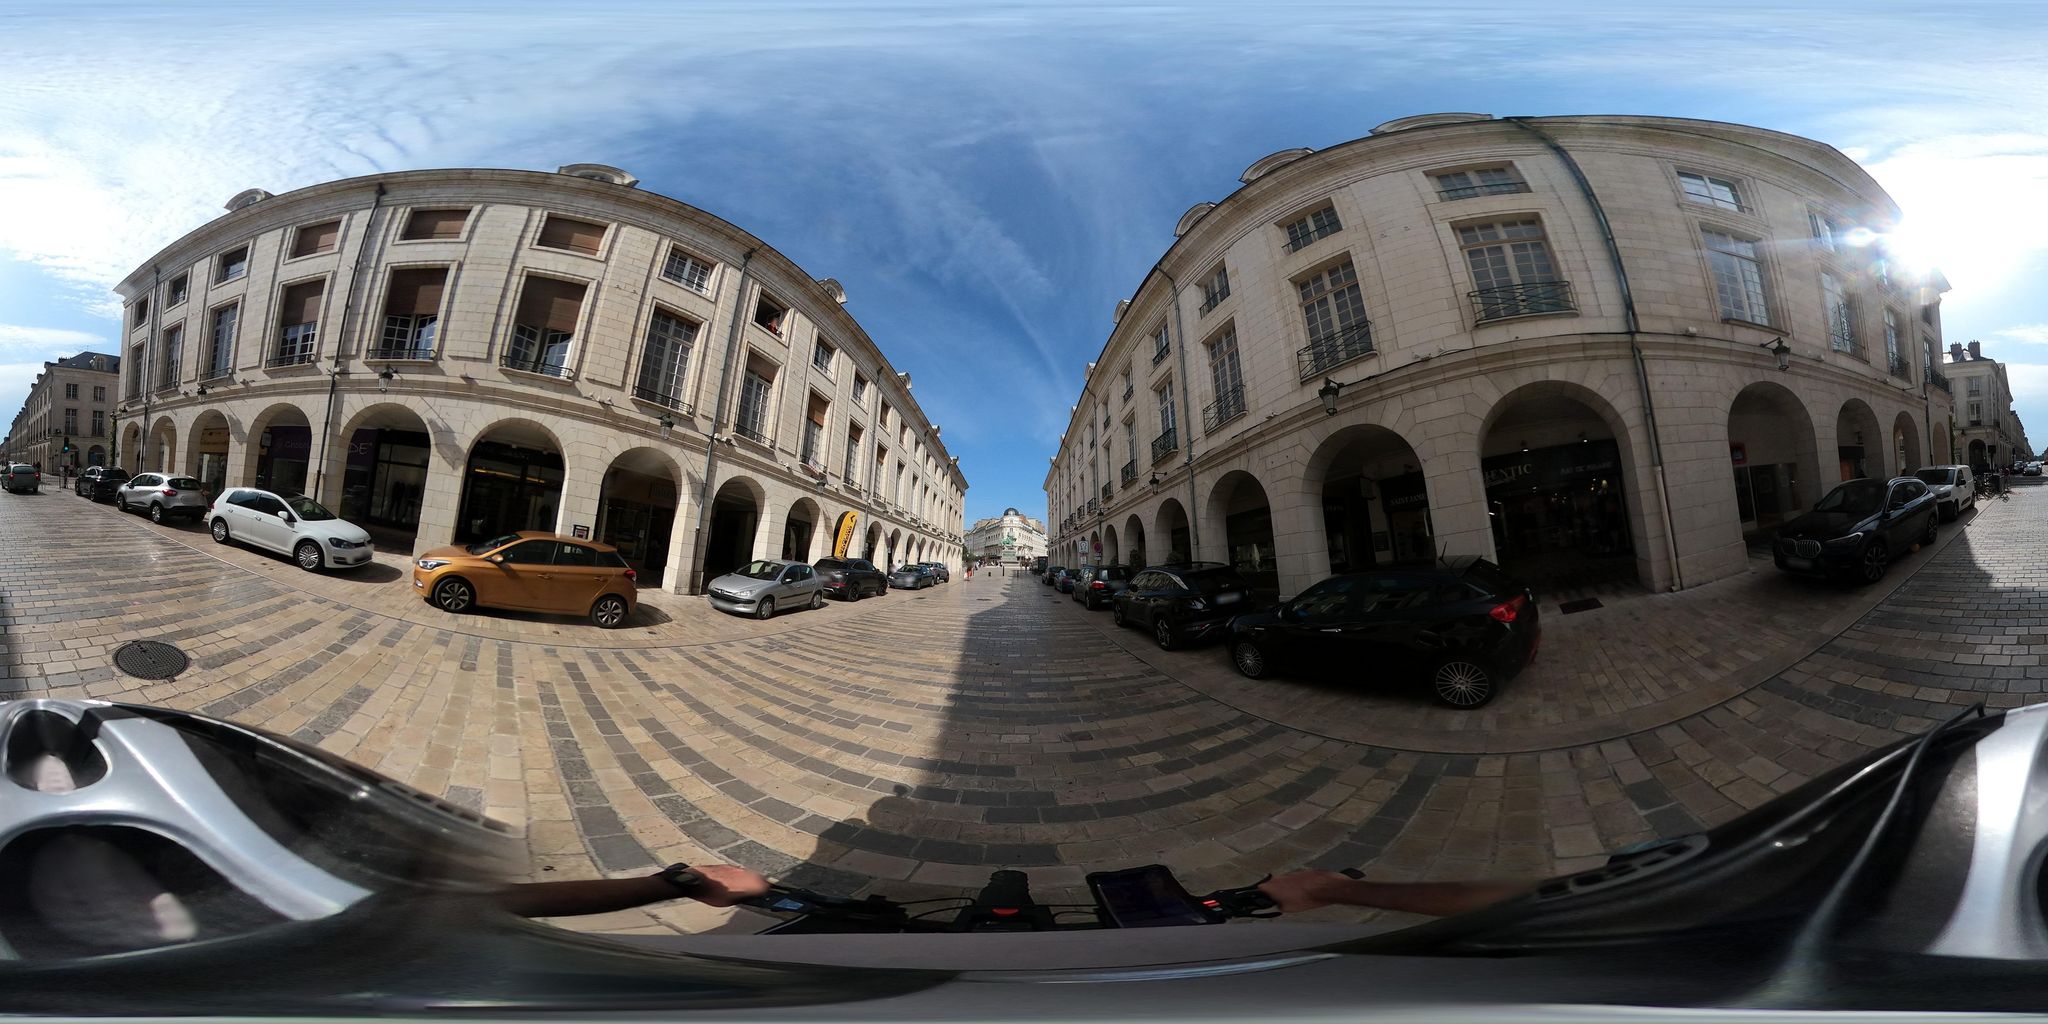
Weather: cloudy
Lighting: day
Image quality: slightly poor
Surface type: railway
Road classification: living_street, pedestrian
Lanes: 2
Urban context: urban centre
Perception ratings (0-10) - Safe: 4.34, Lively: 4.35, Beautiful: 2.86, Boring: 8.71, Depressing: 3.77, Wealthy: 5.89